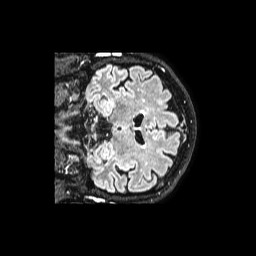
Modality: FLAIR
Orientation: coronal
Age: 63
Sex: male
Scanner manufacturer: philips
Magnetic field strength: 1.5 T
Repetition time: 4.8 s
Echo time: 0.3383 s